Question: I want to have several geometries merged together and then apply a texture to make it look like a real piece of wood.
Is it possible? Here what I got for result:

Here's what I tried:
'''
var texture = new THREE.TextureLoader().load( 'Escaliers 3D/1-3-2-5-Bois.jpg' );
var mesh = [], no = 0;
var meshes = [];
var geometry = new THREE.CubeGeometry( 2, 10, 1 );
mesh[no] = new THREE.Mesh( geometry );
meshes.push(mesh[no]);
no++;
geometry = new THREE.CylinderGeometry( 0.5, 0.5, 10, 32 );
mesh[no] = new THREE.Mesh( geometry );
mesh[no].position.set( 1, 0, 0 );
mesh[no].rotation.x = 0;
mesh[no].rotation.y = Math.PI/2;
mesh[no].rotation.z = 0;
meshes.push(mesh[no]);
no++;
geometry = new THREE.CubeGeometry( 5, 10, 1 );
mesh[no] = new THREE.Mesh( geometry );
mesh[no].position.set( -3.5, 0, 0 );
meshes.push(mesh[no]);
no++;
geometry = mergeMeshes(meshes);
var material = new THREE.MeshBasicMaterial( { map: texture } );
mesh = new THREE.Mesh( geometry, material );
scene.add( mesh );
function mergeMeshes (meshes) {
var combined = new THREE.Geometry();
for (var i = 0; i < meshes.length; i++) {
meshes[i].updateMatrix();
combined.merge(meshes[i].geometry, meshes[i].matrix);
}
return combined;
}
'''
Thank you.
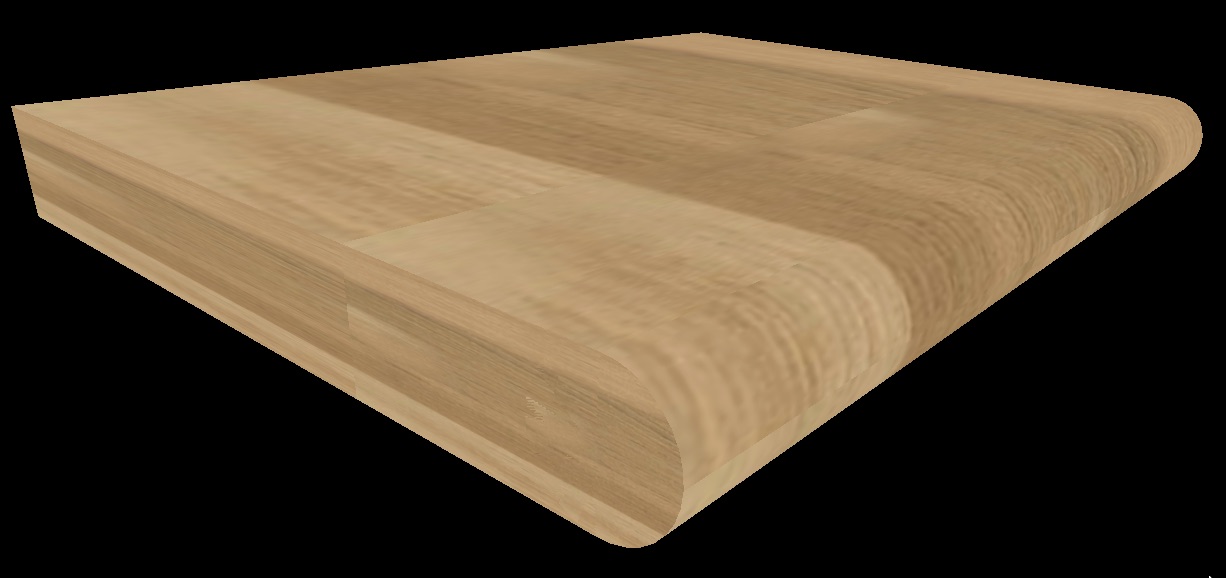
Answer: Merging the two meshes used to create this was the answer.